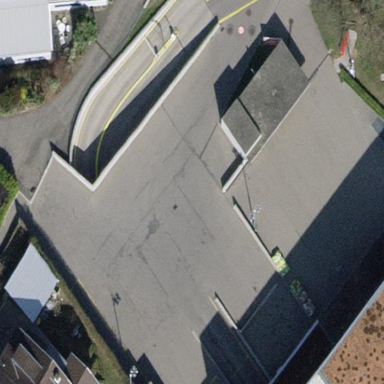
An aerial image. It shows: Parking area.